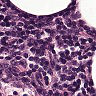
Metastatic tissue present: no